Field crop: maize
Growth stage: 2
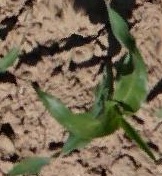
Species: maize